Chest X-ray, PA view. Patient: 42 years old, sex F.
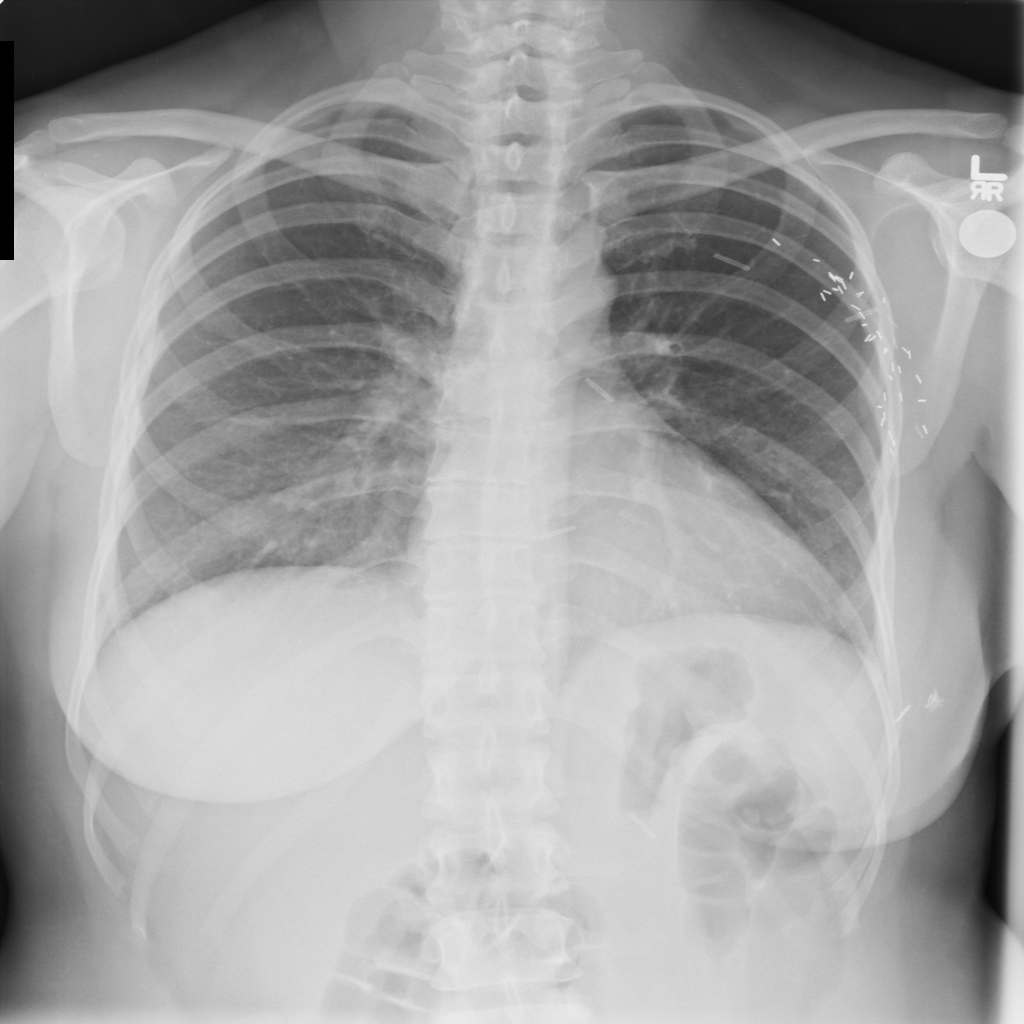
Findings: No Finding